Question: Stack Overflow's diff view is very good. I want to do this using 'javascript', but I don't know how to start, who can give some suggestion?
such as:

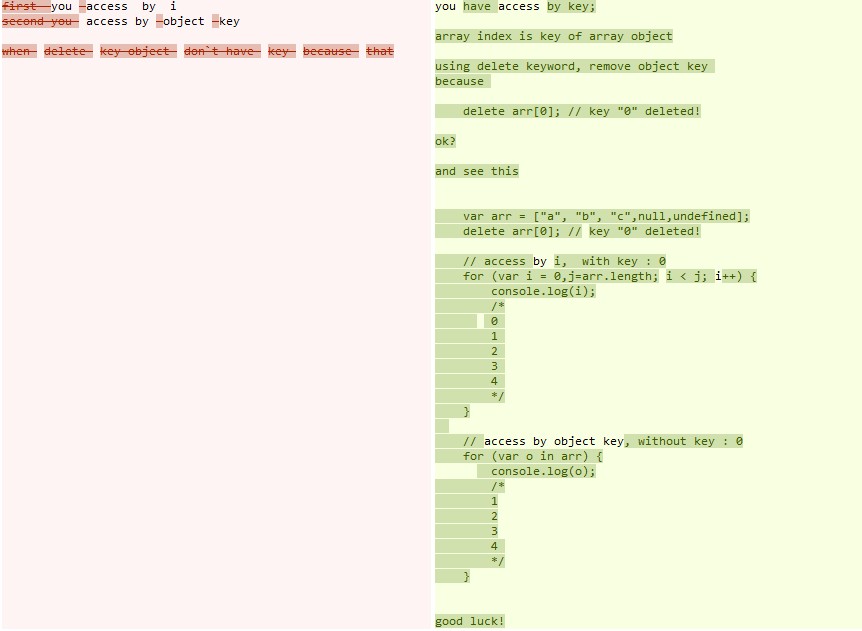
Answer: you can try <URL> project ,this project offer robust algorithms to perform the operations required for synchronizing plain text.
Demo:<URL>
Code:
'''
<div class="test">
<div id="oldStr" class="text">the stackoverflow question and answer version control is very well,i want to do this use javascript,but i don't know how to start,who can give some suggestion?thanks</div>
<div id="newStr" class="text">Stack Overflow's diff view is very good. I want to do this using javascript,but i don't know how to start,who can give some suggestion?thanks</div>
</div>
<input type="button" value="GO" onclick="launch()" />
<div class="test">
<div class="text" id="outputOldStr"></div>
<div class="text" id="outputNewStr"></div>
</div>
<script type="text/javascript">
var dmp = new diff_match_patch();
function launch() {
var text1 = document.getElementById('oldStr').innerHTML;
var text2 = document.getElementById('newStr').innerHTML;
dmp.Diff_EditCost = 8;
var d = dmp.diff_main(text1, text2);
dmp.diff_cleanupEfficiency(d);
var oldStr = "", newStr = "";
for (var i = 0, j = d.length; i < j; i++) {
var arr=d[i];
if (arr[0] == 0) {
oldStr += arr[1];
newStr += arr[1];
} else if (arr[0] == -1) {
oldStr += "<span class='text-del'>" + arr[1] + "</span>";
} else {
newStr += "<span class='text-add'>" + arr[1] + "</span>";
}
}
document.getElementById('outputOldStr').innerHTML = oldStr;
document.getElementById('outputNewStr').innerHTML = newStr;
}
</script>
'''